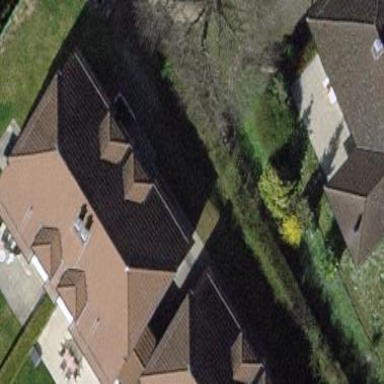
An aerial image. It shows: Half-hipped roof on semi-detached house.